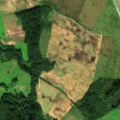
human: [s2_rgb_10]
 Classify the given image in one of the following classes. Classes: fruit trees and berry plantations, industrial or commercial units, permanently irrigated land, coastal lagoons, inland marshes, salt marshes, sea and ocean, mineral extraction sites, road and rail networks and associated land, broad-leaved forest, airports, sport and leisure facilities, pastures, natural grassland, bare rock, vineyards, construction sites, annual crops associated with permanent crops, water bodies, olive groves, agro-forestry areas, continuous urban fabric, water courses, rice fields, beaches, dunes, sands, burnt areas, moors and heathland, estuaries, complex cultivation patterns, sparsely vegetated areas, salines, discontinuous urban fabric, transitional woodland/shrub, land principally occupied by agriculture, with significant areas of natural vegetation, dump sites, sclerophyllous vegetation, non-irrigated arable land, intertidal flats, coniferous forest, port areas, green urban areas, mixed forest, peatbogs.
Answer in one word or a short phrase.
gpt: non-irrigated arable land, land principally occupied by agriculture, with significant areas of natural vegetation, mixed forest